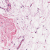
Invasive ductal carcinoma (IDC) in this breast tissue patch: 0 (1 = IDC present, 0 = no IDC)